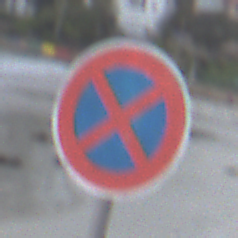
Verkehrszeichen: AbsolutesHalteverbot
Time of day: SunriseSunset
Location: Outdoor (Beach)
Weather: Overcast
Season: NotSpecified
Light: Natural